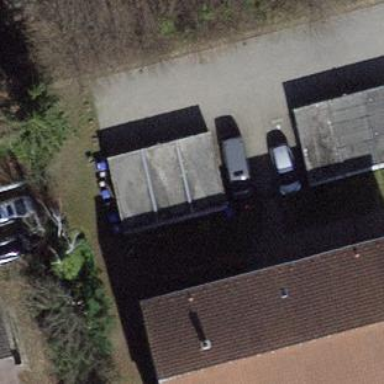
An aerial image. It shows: Group of garages.